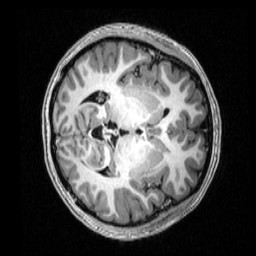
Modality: T1w
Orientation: axial
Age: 21
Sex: female
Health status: healthy
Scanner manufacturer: siemens
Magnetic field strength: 3 T
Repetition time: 2.53 s
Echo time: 0.00339 s